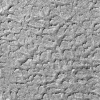
Atmospheric dust classification: not_dusty